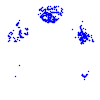
Particle: pion